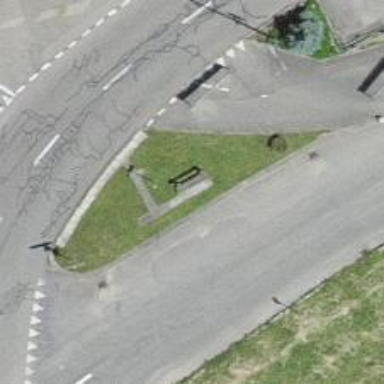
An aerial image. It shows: Bench.